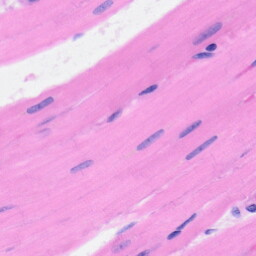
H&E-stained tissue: Heart